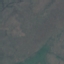
Land use / land cover: HerbaceousVegetation